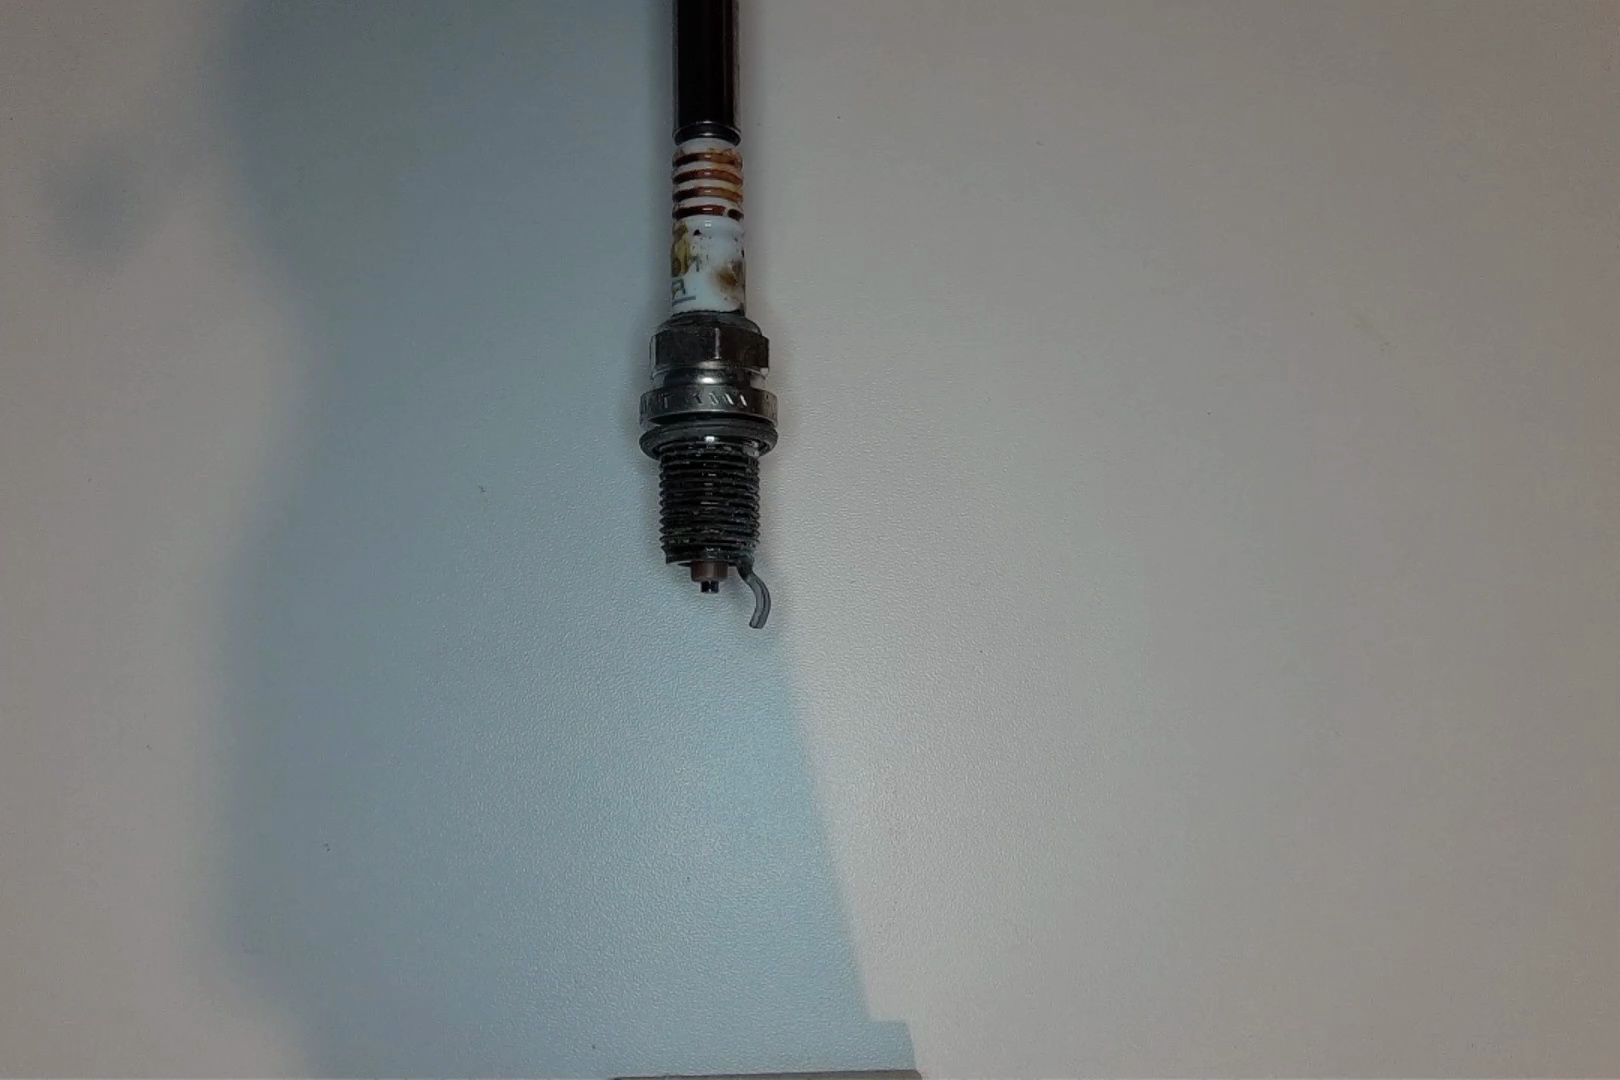
Label: anomaly